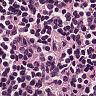
Metastatic tissue present: no